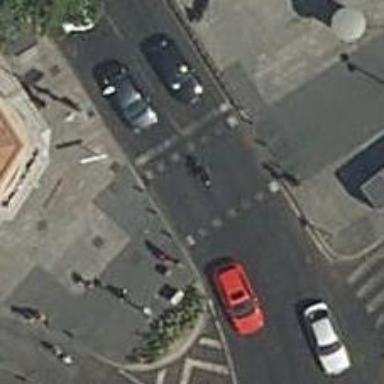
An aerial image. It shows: Crossing with traffic signals.